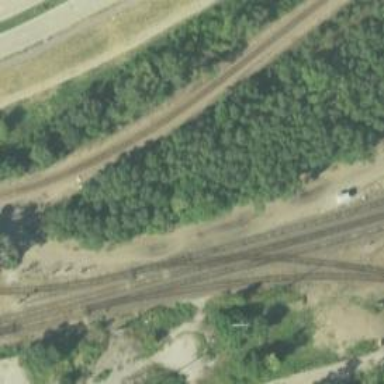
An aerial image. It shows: Railway crossing.